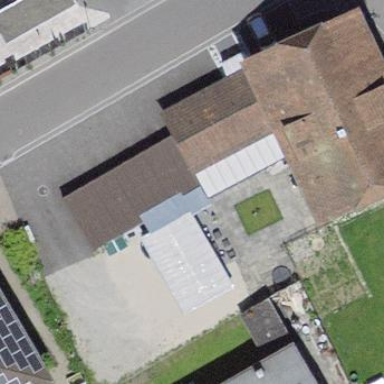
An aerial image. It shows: Garage.